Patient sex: M
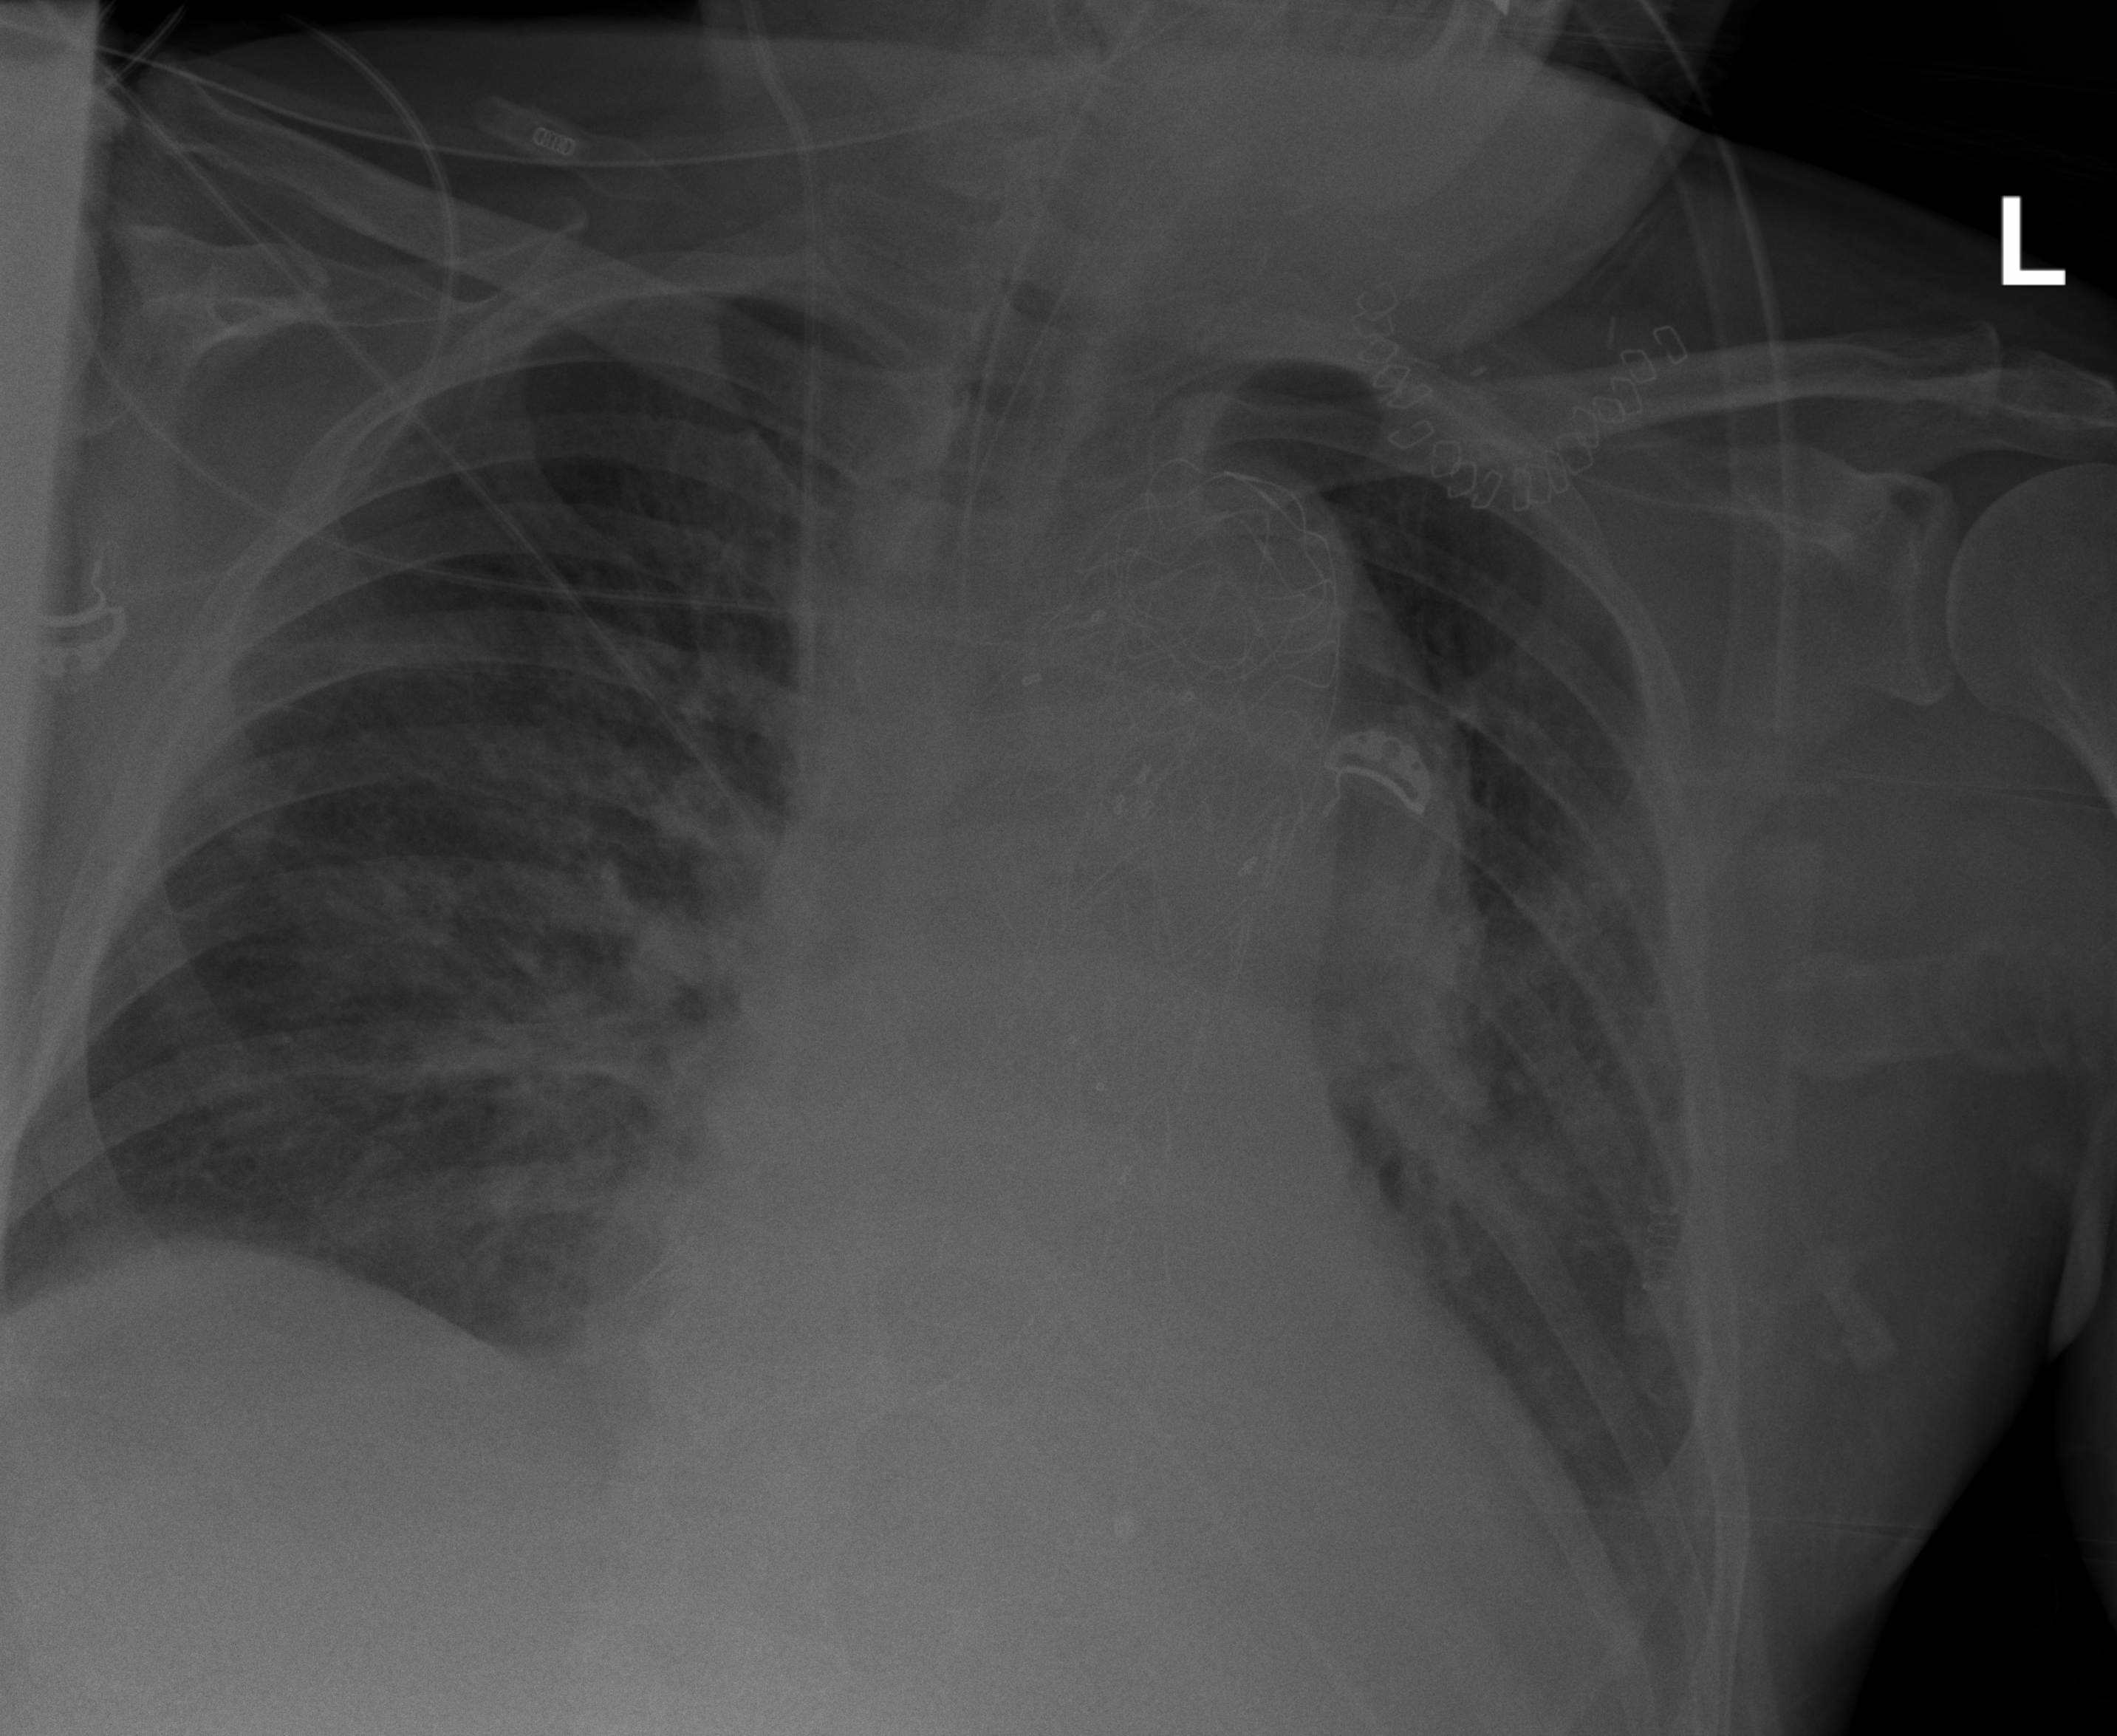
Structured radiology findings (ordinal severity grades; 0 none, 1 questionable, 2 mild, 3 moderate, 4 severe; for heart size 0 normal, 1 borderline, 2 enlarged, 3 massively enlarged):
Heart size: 2
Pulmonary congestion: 2
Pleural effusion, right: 0
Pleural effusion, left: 0
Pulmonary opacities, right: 2
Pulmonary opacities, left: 2
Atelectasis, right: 2
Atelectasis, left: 2